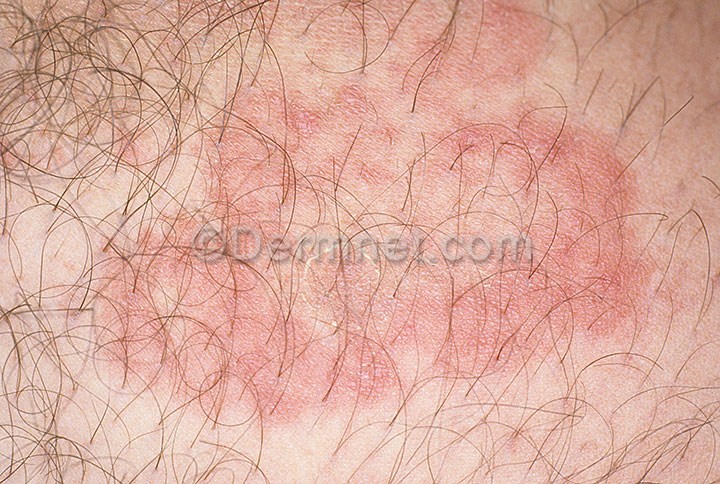
Disease: Tinea Ringworm Candidiasis and other Fungal Infections